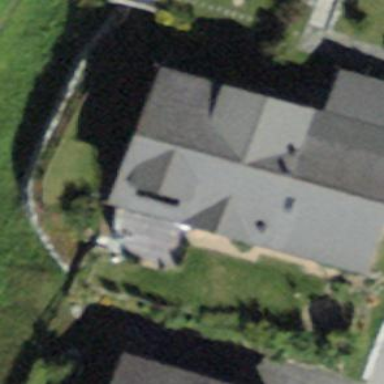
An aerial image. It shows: Building with tile roof.